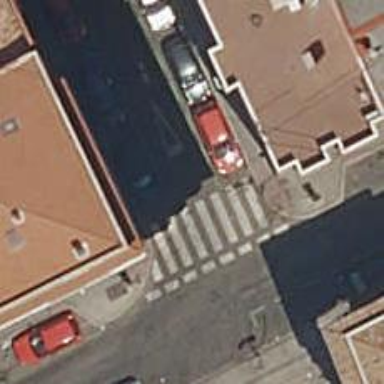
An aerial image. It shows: Marked crossing on the road.